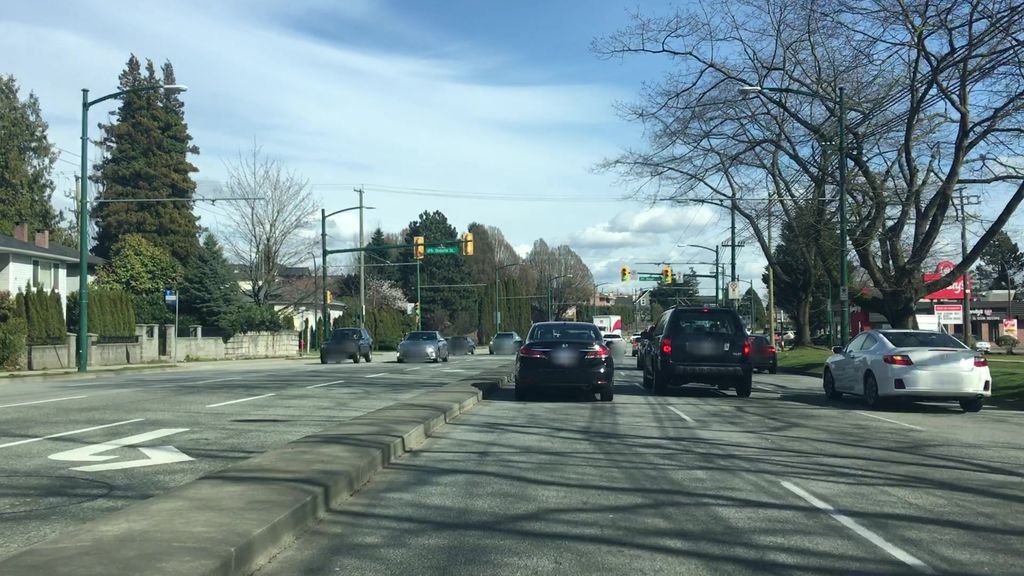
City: vancouver